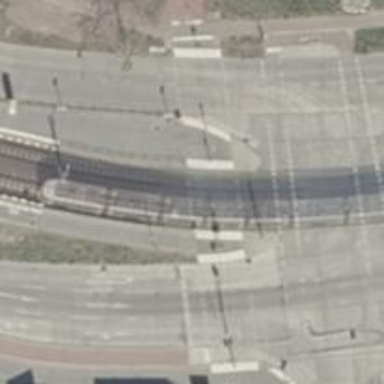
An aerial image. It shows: Tram railway with contact lines for electrification.